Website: home-depot
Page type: customer-info-address
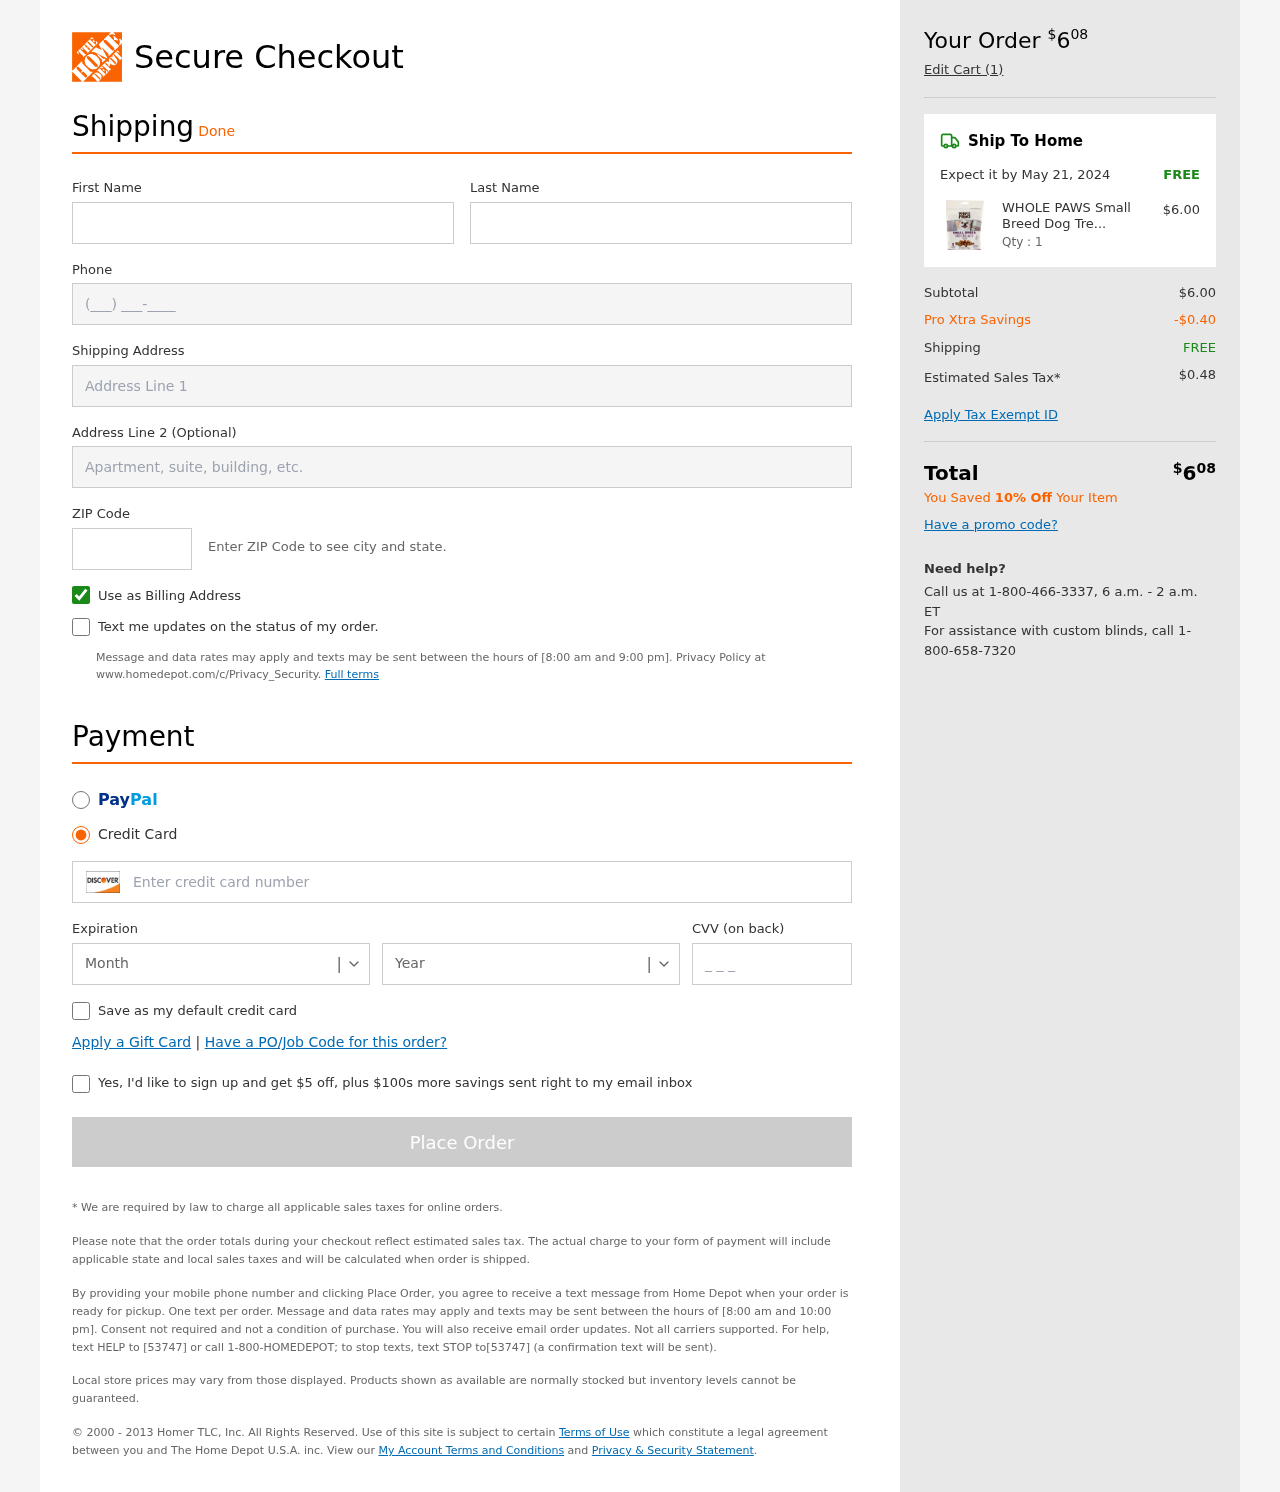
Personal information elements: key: PII_CARD_CVV
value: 209
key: PII_CARD_EXPIRY_MONTH
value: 02
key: PII_CARD_EXPIRY_YEAR
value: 26
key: PII_CARD_NUMBER
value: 6011 6749 5779 9998
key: PII_FIRSTNAME
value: Deborah
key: PII_LASTNAME
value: Ayala
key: PII_PHONE
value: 6043097571
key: PII_POSTCODE
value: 27043
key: PII_STREET
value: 47713 Alexandra Highway
Product elements: key: PRODUCT1_NAME
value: WHOLE PAWS Small Breed Dog Treat, 6 OZ
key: PRODUCT1_PRICE
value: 6
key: PRODUCT1_QUANTITY
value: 1
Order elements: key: ORDER_TOTAL
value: $608
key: ORDER_NUM_ITEMS
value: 1
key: ORDER_DELIVERY_DATE
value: May 21, 2024
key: ORDER_SHIPPING_COST
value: FREE
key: ORDER_SUBTOTAL
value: $6.00
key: ORDER_DISCOUNT
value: -$0.40
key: ORDER_SHIPPING_COST2
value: FREE
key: ORDER_TAX
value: $0.48
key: ORDER_TOTAL2
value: $608
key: ORDER_SAVINGS_MESSAGE
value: You Saved 10% Off Your Item